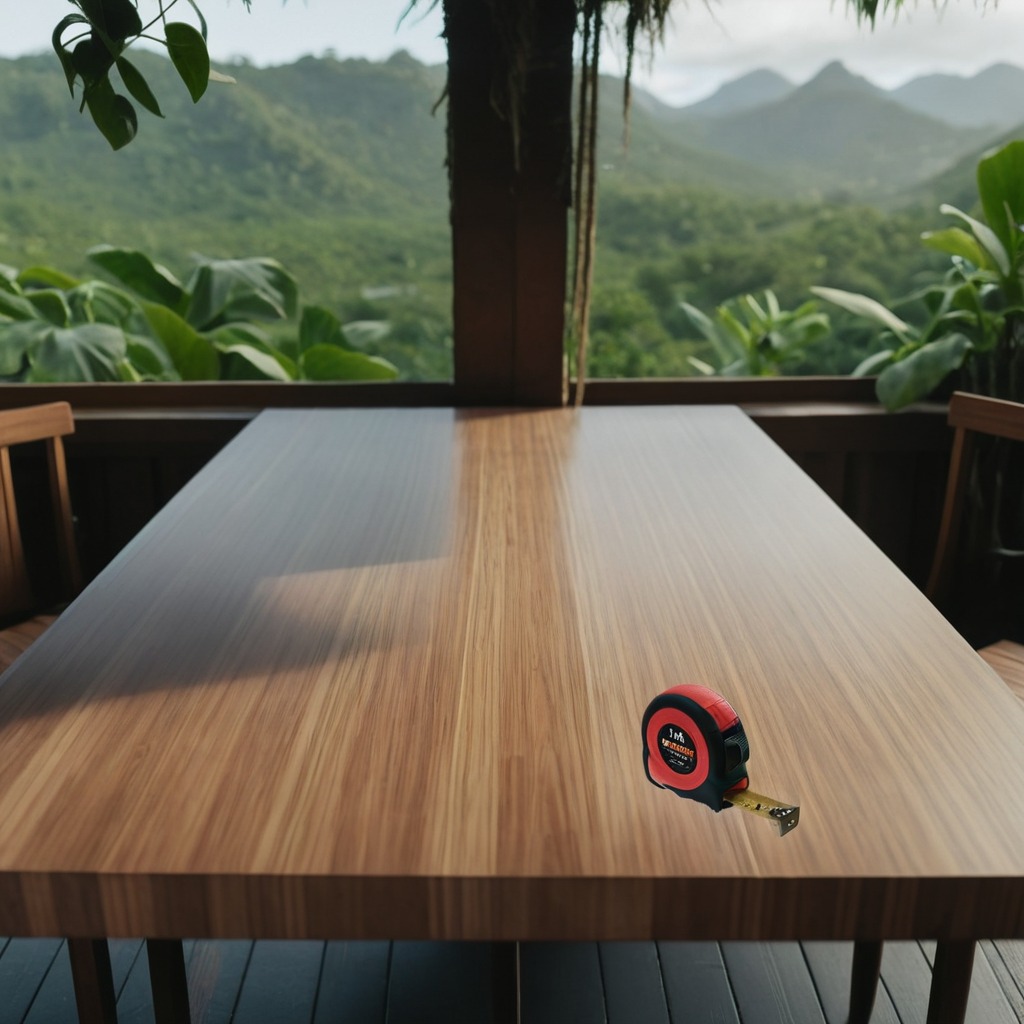
A measuring tape lies on the wooden table inside a jungle field workshop tent humid ambient light worn but